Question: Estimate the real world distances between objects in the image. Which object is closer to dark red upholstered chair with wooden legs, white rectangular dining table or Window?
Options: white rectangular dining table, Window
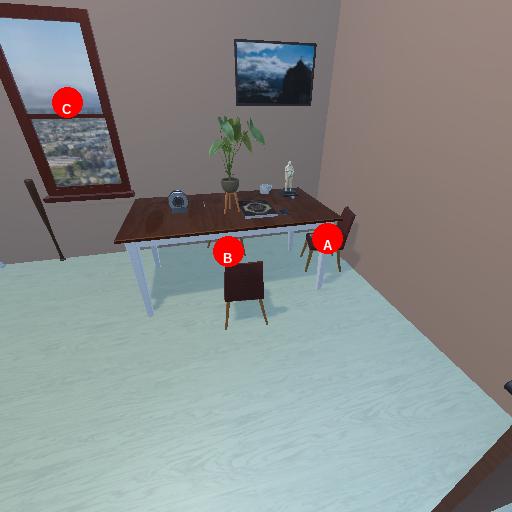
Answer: white rectangular dining table